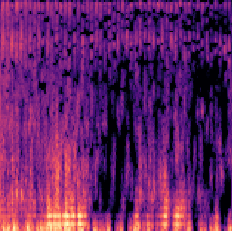
Sound class: Helicopter